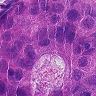
Metastatic tissue present: yes